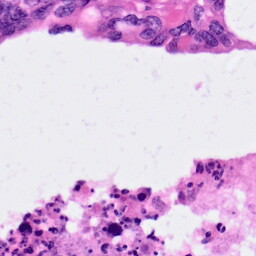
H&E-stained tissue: Pancreatic